Interaction volume radius: 5 \u00c5
Interaction volume height: 10 \u00c5
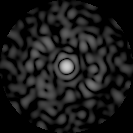
Disorder parameter: 0.804